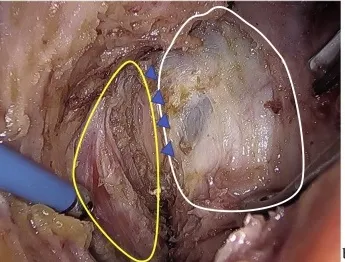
Intraoperative laparoscopic view. B: Tumor extending to the left levator ani muscle from the view of Intraperitoneal (yellow line). A part of tumor was attached to it (blue arrow).
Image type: radiology (ultrasound)